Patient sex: M
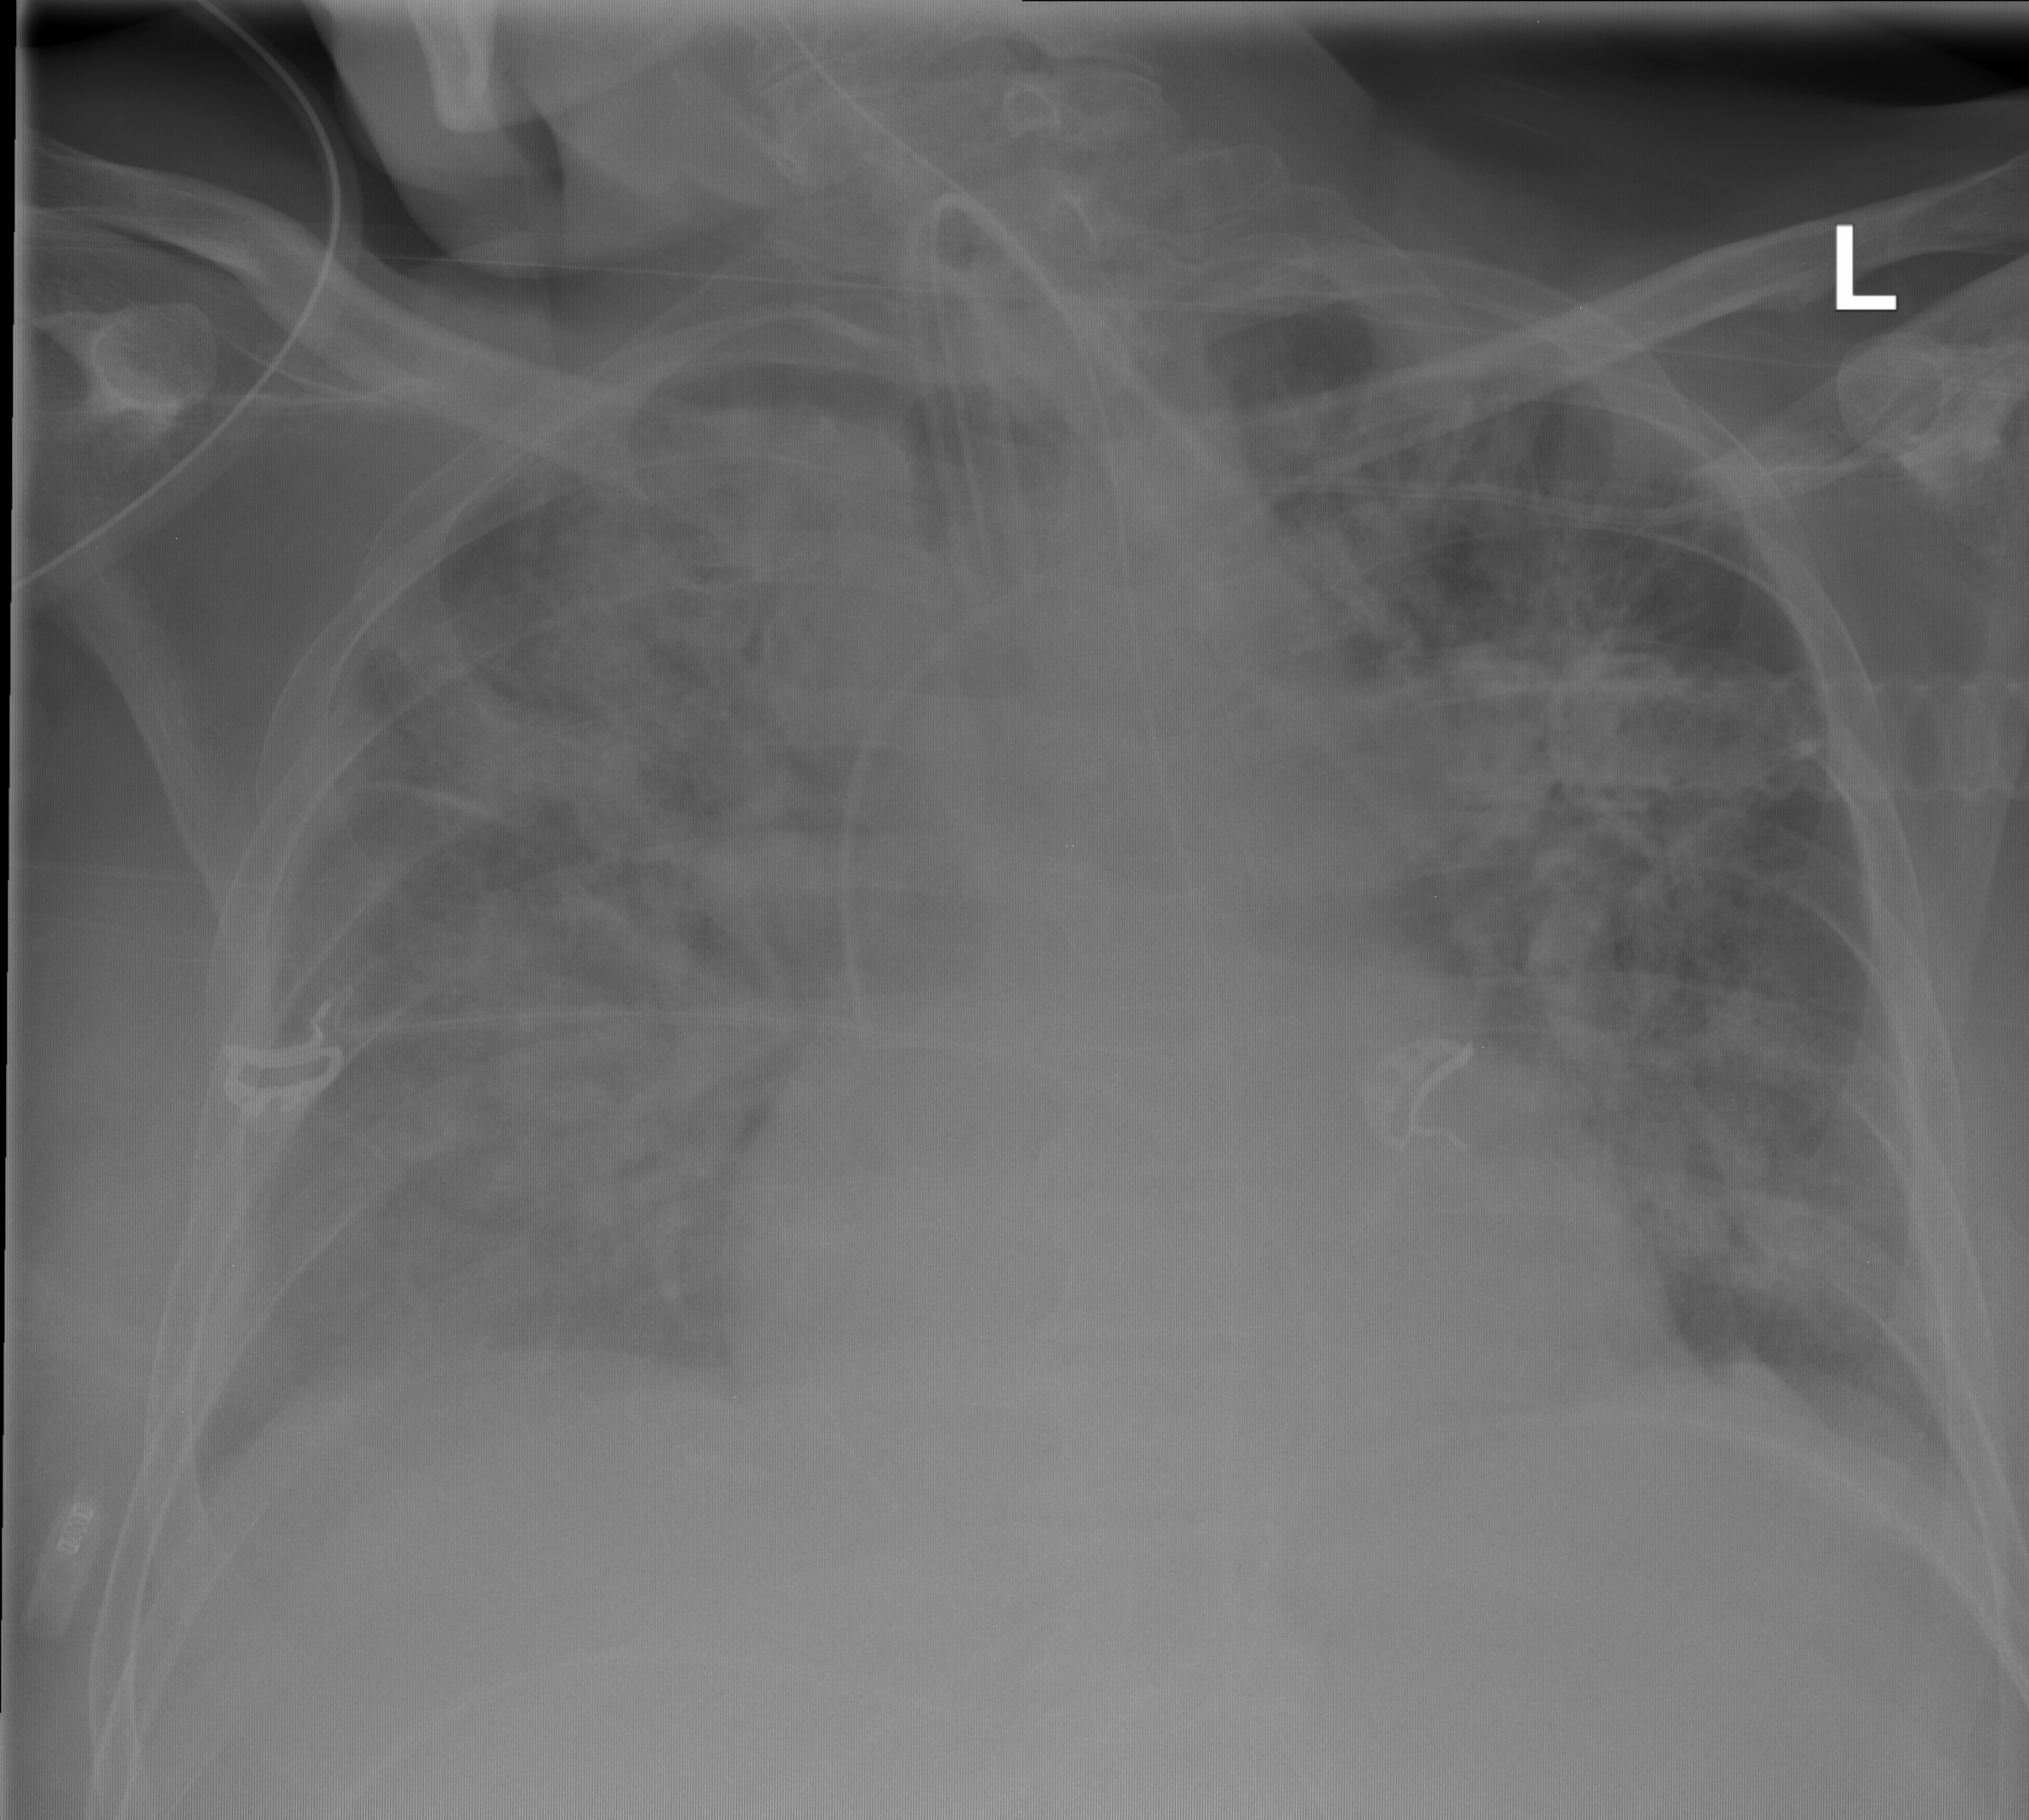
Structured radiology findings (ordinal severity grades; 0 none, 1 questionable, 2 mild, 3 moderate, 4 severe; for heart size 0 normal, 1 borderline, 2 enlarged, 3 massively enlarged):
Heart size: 0
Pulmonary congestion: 0
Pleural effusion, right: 2
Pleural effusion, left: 2
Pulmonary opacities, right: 4
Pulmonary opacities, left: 4
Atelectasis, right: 3
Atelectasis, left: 3